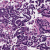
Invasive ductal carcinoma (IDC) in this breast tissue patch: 0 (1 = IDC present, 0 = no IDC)